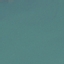
Label: SeaLake